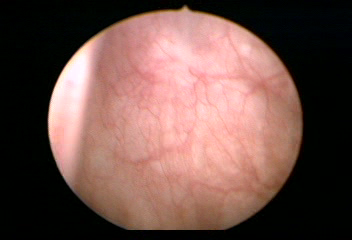
Modality: WLC
Class: Normal mucosa
Bladder cancer association: No